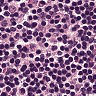
Metastatic tissue present: no